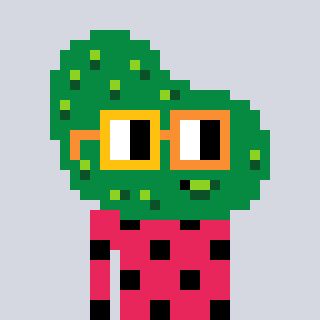
a pixel art character with square yellow and orange glasses, a pickle-shaped head and a redpinkish-colored body on a cool background